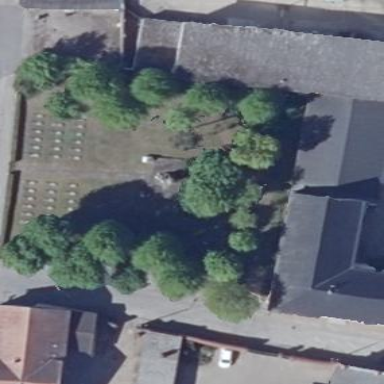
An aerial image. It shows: Cemetery.